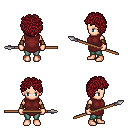
a pixel art fantasy rpg character, female body template, human, light skin, maroon tunic, teal pants, brunette curly afro hairstyle, leather bracers, spear, four views (front, back, left, right), 2x2 character sprite sheet, small pixel art, hard edges, no anti-aliasing